Interaction volume radius: 5 \u00c5
Interaction volume height: 25 \u00c5
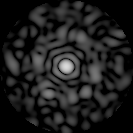
Disorder parameter: 0.8231